Interaction volume radius: 5 \u00c5
Interaction volume height: 20 \u00c5
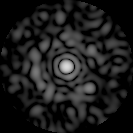
Disorder parameter: 0.8516